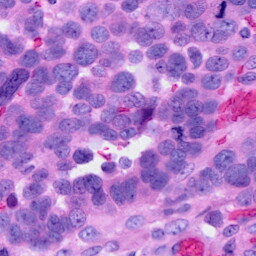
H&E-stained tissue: Ovarian